Question: I have been trying to deploy my static app made with Gatsby on Google Cloud Platform.
My trouble is with the app.yaml file.
- Here's what I've done so far:
1. Made a Gatsby project.
2. Gatsby build.
3. Uploaded the public folder to a GCS bucket.
4. Copied it to the Google Cloud Shell using the following command: gsutil rsync -r gs://static-site-test ./gatsby-test
5. cd gatsby-test
6. Created an app.yaml file:
7. gcloud app deploy
'''
runtime: python27
api_version: 1
threadsafe: true
handlers:
- url: /
static_files: public/
upload: public/index.html
- url: /
static_dir: public/static
'''
- - I think my trouble is with the app.yaml, I don't understand how to fill it out properly.- Here's my public folder:

I have multiple pages.
Both the page-2 and the about folders contain an index.html file.
Any thoughts?
I have tried the following:
'''
runtime: python27
api_version: 1
threadsafe: true
handlers:
- url: /
static_files: public/index.html
upload: public/index.html
- url: /page-2
static_dir: public/page-2/index.html
'''
also
'''
runtime: python27
api_version: 1
threadsafe: true
handlers:
- url: /
static_files: public/index.html
upload: public/index.html
- url: /page-2
upload: public/page-2/index.html
'''
Although I hope this method isn't right because if I have multiple pages, this can become cumbersome.
Here's my index page:
'''
import React from "react"
import { Link } from "gatsby"
import Layout from "../components/layout"
import Image from "../components/image"
import SEO from "../components/seo"
const IndexPage = () => (
<Layout>
<SEO title="Home" />
<h1>Hi people</h1>
<p>Welcome to your new Gatsby site.</p>
<p>Now go build something great.</p>
<div style={{ maxWidth: '300px', marginBottom: '1.45rem' }}>
<Image />
</div>
<Link to="/page-2/">Go to page 2</Link>
<Link to="about">Go to about</Link>
<p>paragrap h</p>
<div style={{ color: 'purple' }}>
<h1>Hello Gatsby!</h1>
<p>What a word</p>
<img src="https://source.unsplash.com/random/400x200" alt="" />
</div>
</Layout>
)
export default IndexPage
'''
My results were that I could only access the index.html page, but when clicking the links, I got a "Page not found error".
## Edit:
I changed my app.yaml but now i'm having trouble with my images
'''
runtime: python27
api_version: 1
threadsafe: true
handlers:
#site root
- url: /
static_files: public/index.html
upload: public/index.html
# page-2
- url: /page-2/
static_files: public/page-2/index.html
upload: public/page-2/index.html
# Page not found
- url: /.*
static_files: public/404/index.html
upload: public/404/index.html
# image files
- url: /(.*\.(bmp|gif|ico|jpeg|jpg|png))
static_files: public/
upload: public/(.*\.(bmp|gif|ico|jpeg|jpg|png))
'''
The hierarchy is as follows:
\PUBLIC\STATIC
+---6d91c86c0fde632ba4cd01062fd9ccfa
| +---59139
| +---af144
| +---b5207
| +---d3809
| +---e22c9
| +---fdbb0
+---d
And inside those random folders are the images.
I also made that my images show directly into the public/ folder but still doesn't work.
Here's how i'm using the images:
'''
import React from "react"
import { Link } from "gatsby"
import Layout from "../components/layout"
import Image from "../components/image"
import SEO from "../components/seo"
import logo from "../images/gatsby-icon.png"
import logo2 from "../../static/secondicon.png"
const IndexPage = () => (
<Layout>
<SEO title="Home" />
<h1>Hi people</h1>
<p>Welcome to your new Gatsby site.</p>
<p>Now go build something great.</p>
<div style={{ maxWidth: '300px', marginBottom: '1.45rem' }}>
<Image />
</div>
<Link to="/page-2/">Go to page 2</Link>
<Link to="about">Go to about</Link>
<p>paragrap h</p>
<div style={{ color: 'purple' }}>
<h1>Hello Gatsby!</h1>
<p>What a word</p>
<img src={logo} alt="" />
<p>Second icon:</p>
<img src={logo2} alt="" />
</div>
</Layout>
)
export default IndexPage
'''
here's the deployment: <URL>
Am i just trying to deploy the wrong way? should i just use something else for this?
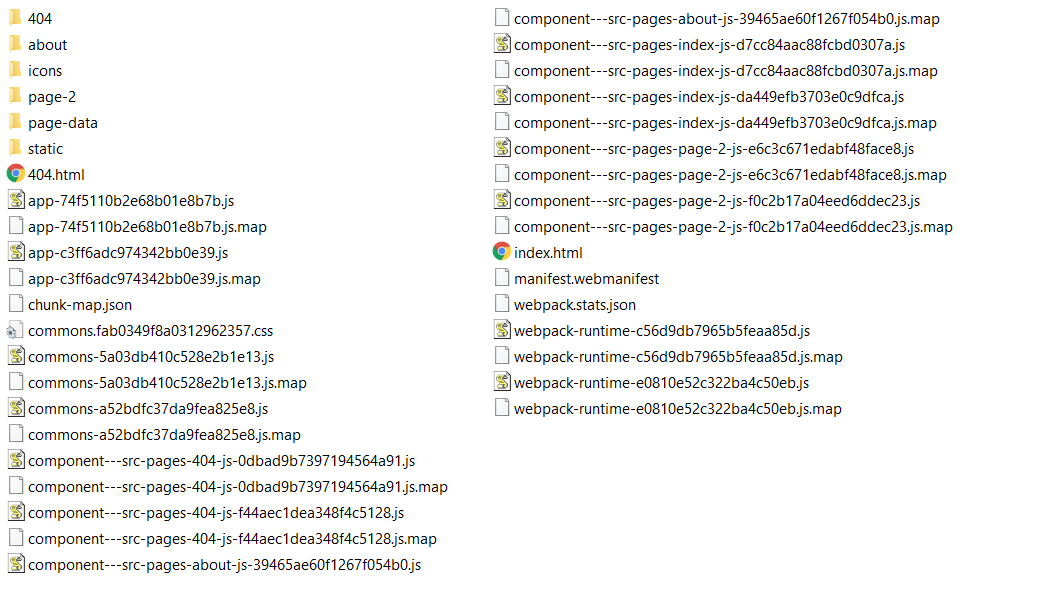
Answer: The following app.yaml file should work correctly with the Gatsby quickstart <URL>:
'''
runtime: python27
api_version: '1'
threadsafe: true
handlers:
- url: /
static_files: public/index.html
upload: public/index.html
- url: /((.*\/)*[^\/]+\.[^\/]+)$
static_files: public/
upload: public/.*
- url: /(.*)$
static_files: public//index.html
upload: public/.*/index.html
'''
You can refer to the following <URL> for all the app.yaml elements.